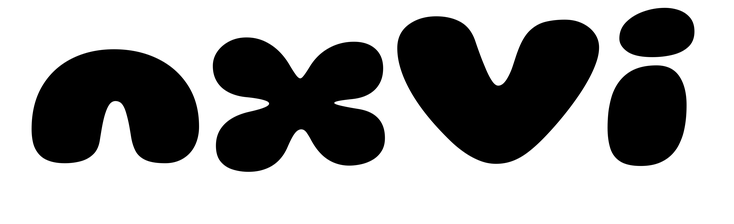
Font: Gluten_Black